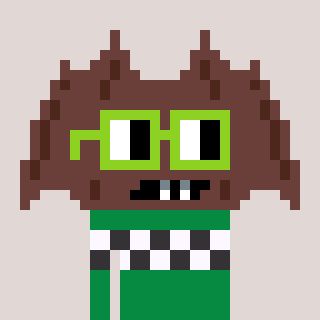
a pixel art character with square light green glasses, a bat-shaped head and a green-colored body on a warm background